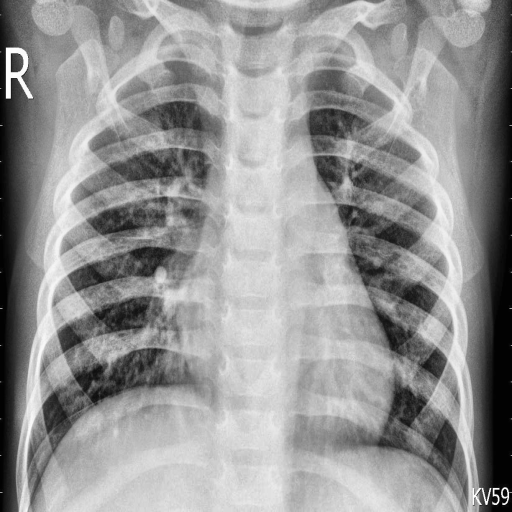
Finding: PNEUMONIA